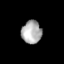
Tissue: skin
Cell type: Epithelial cells
Senescence score: 0.9217
Nuclear area (px): 450
Mean DAPI intensity: 174.009